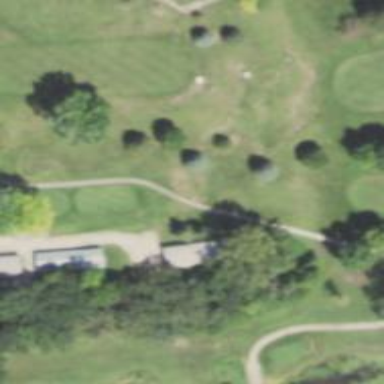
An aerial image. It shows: Path for both roads and golfers.